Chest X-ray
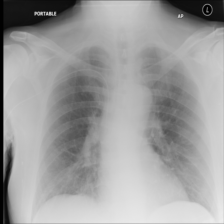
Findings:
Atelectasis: negative
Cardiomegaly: negative
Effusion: negative
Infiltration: negative
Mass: negative
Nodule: negative
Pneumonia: negative
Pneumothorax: negative
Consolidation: negative
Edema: negative
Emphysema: negative
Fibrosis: negative
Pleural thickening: negative
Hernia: negative